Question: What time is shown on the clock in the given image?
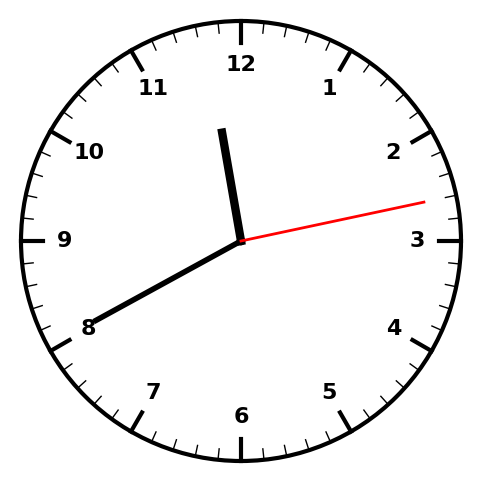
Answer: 11:40:13